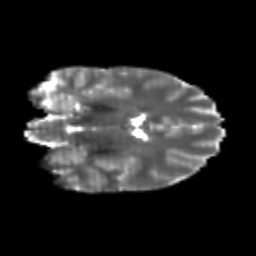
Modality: T2w
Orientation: coronal
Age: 25
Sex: male
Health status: healthy
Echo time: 0.074 s